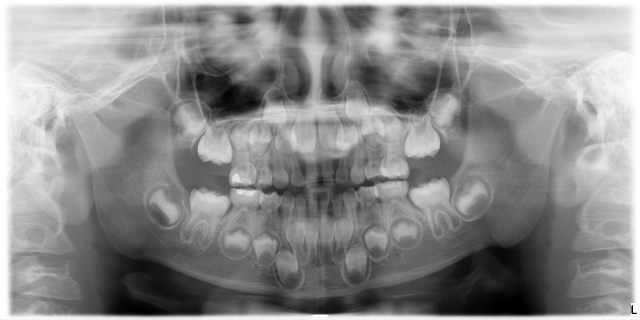
child